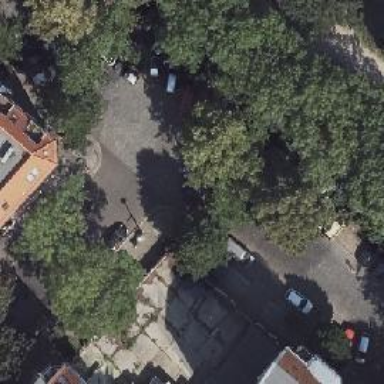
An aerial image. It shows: Deciduous broadleaved tree. There is parking obstacle nearby.